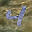
Label: 4